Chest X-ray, PA view. Patient: 63 years old, sex M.
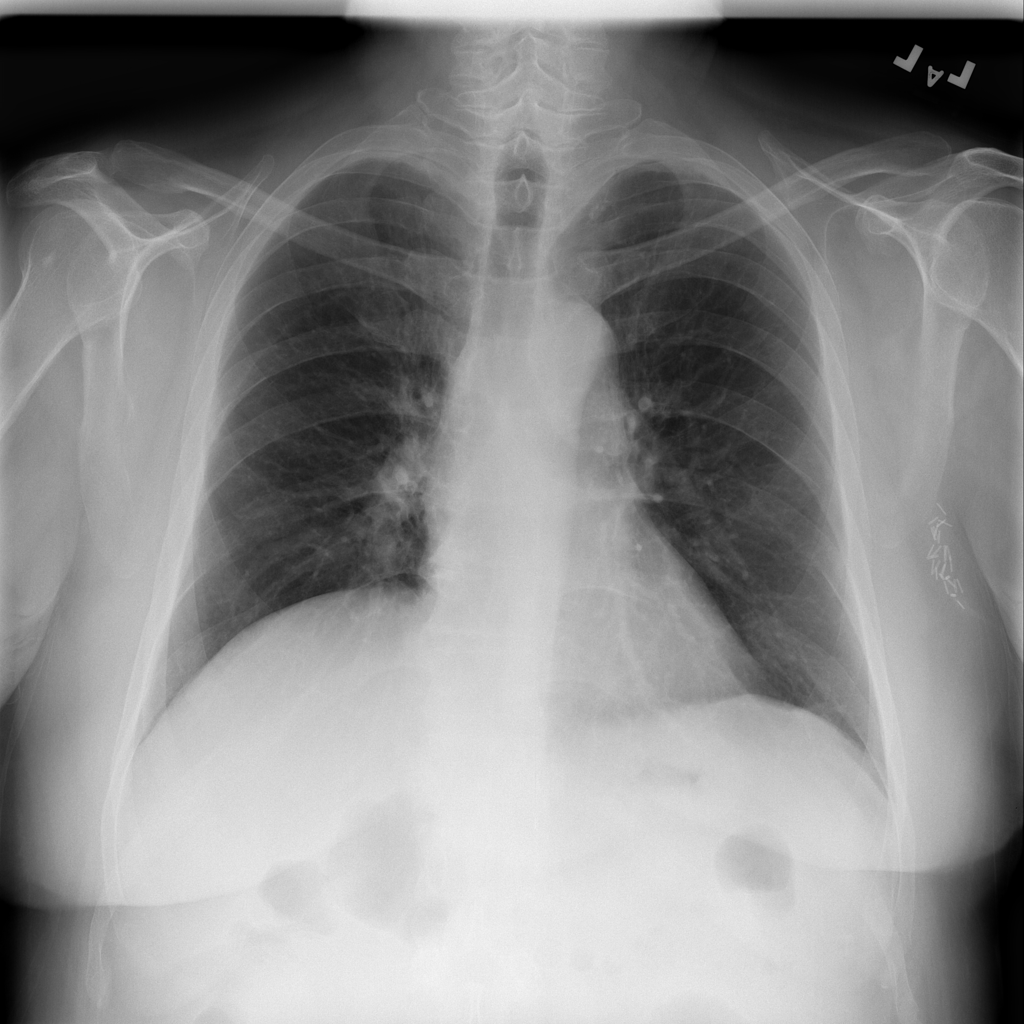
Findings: No Finding